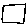
Label: square